Question: Is there a Unicode character for the backspace icon (as seen on some keyboards and on the Windows Phone soft keyboard)

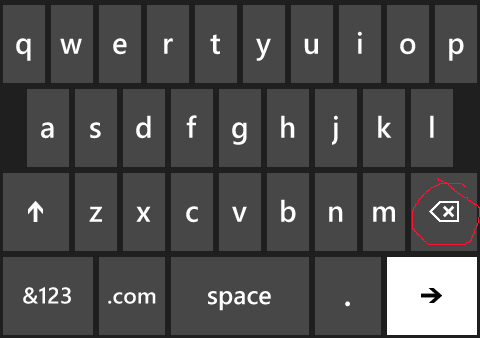
Answer: Yes: '' is the <URL>: .